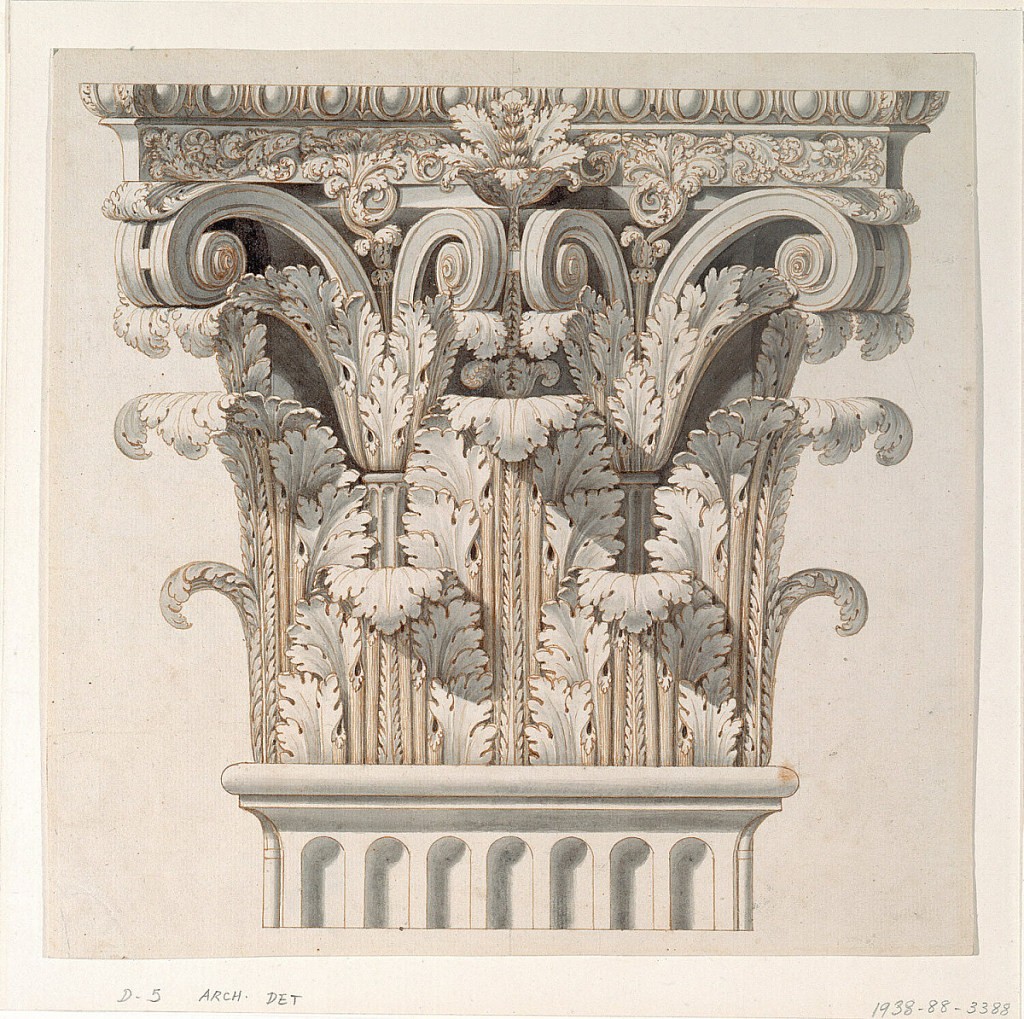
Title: Corinthian Capital
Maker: Giocondo Albertolli, Italian, born Switzerland, 1742–1839
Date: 1798
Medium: Pen and brown ink, brush and gray wash on white laid paper, lined
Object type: Drawing
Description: Design for a Corinthian capital.  The capital is depicted with a partially depicted fluted column or pilaster.